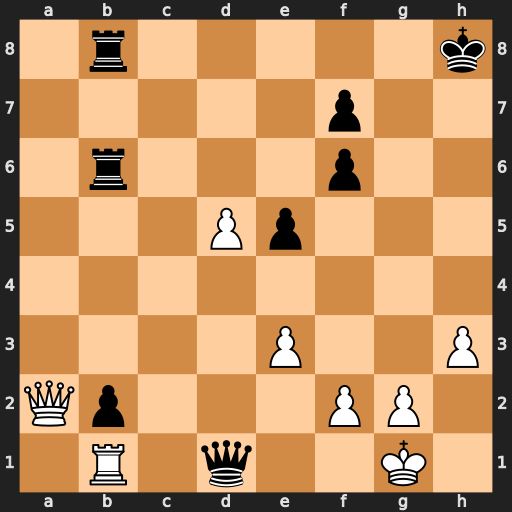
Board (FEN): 1r5k/5p2/1r3p2/3Pp3/8/4P2P/Qp3PP1/1R1q2K1
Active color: w
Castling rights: -
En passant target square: -
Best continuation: Rxd1 b1=Q Rxb1 Rxb1+ Kh2